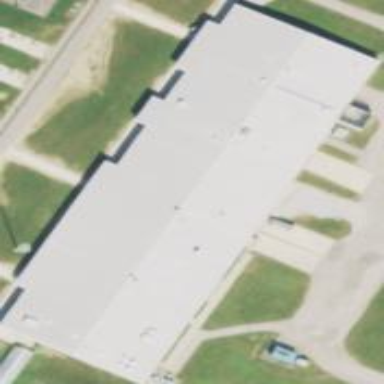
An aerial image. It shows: Prison building with gabled roof.